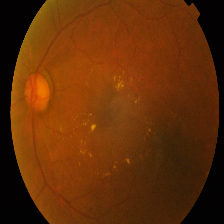
Diabetic retinopathy grade: Proliferative DR